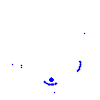
Particle: kaon